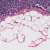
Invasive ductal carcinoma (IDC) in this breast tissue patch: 0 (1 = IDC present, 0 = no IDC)